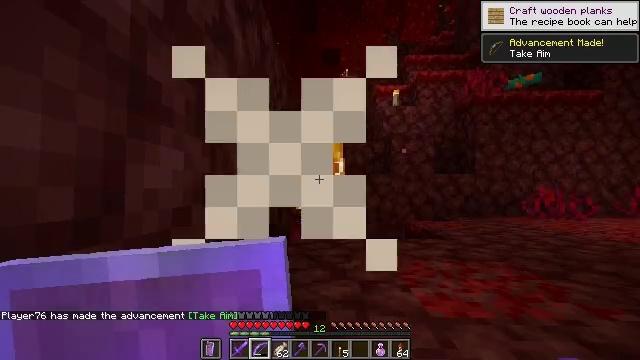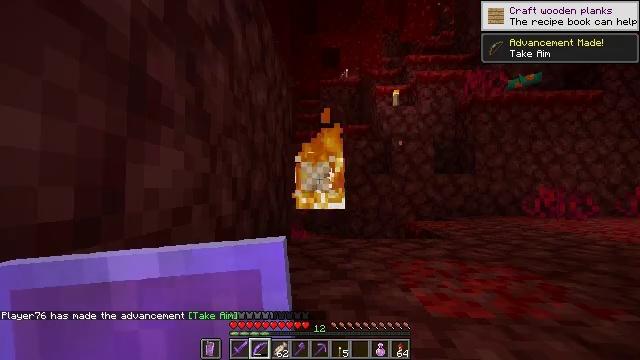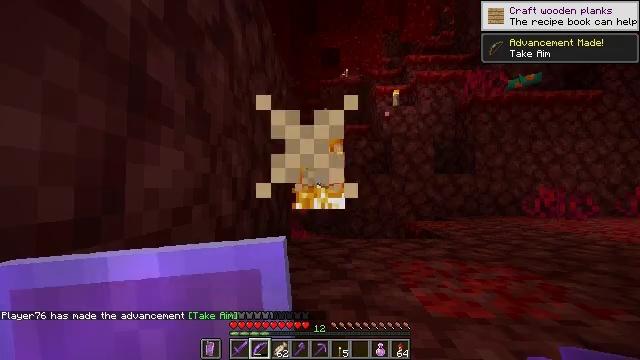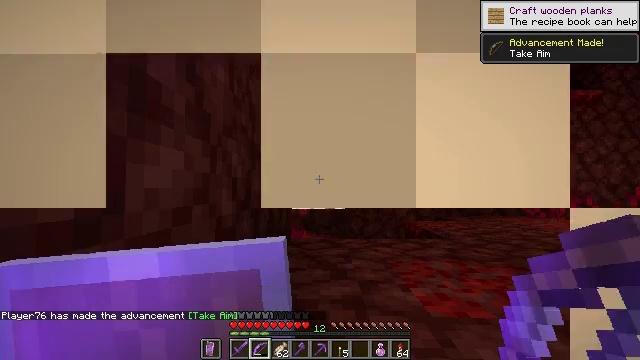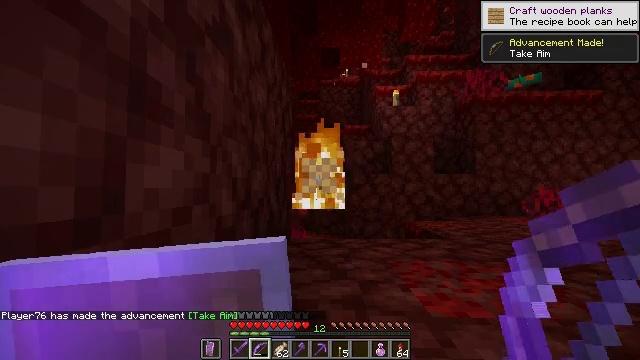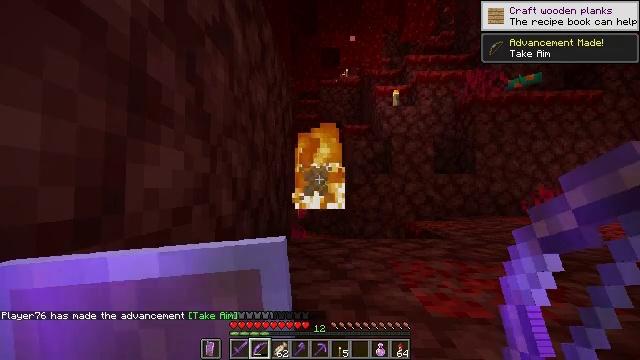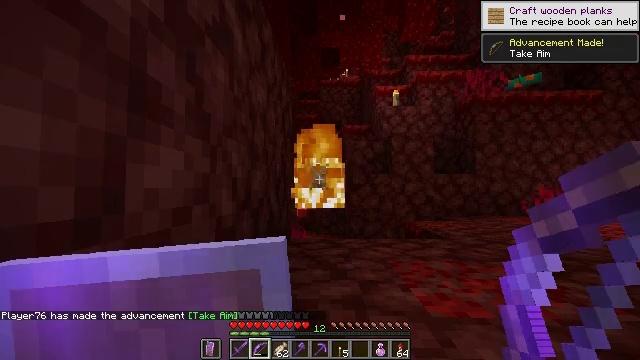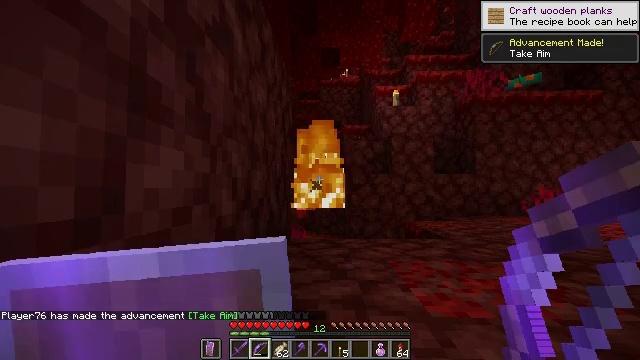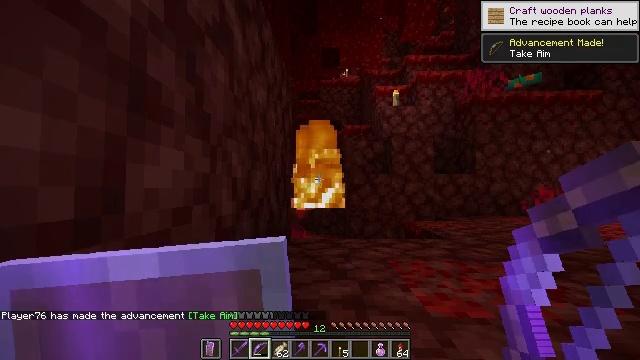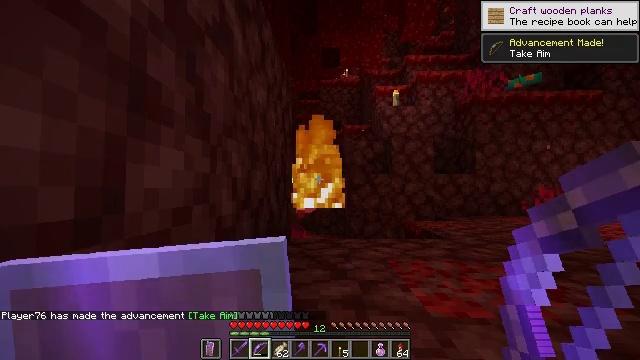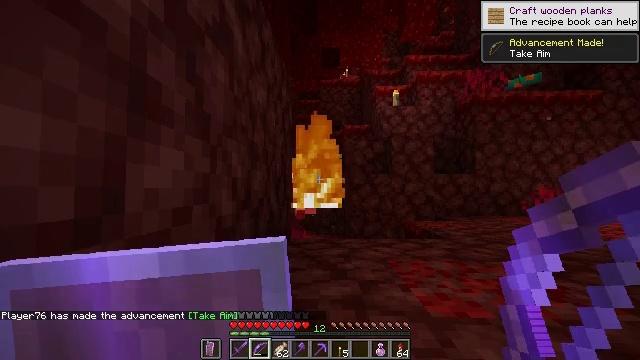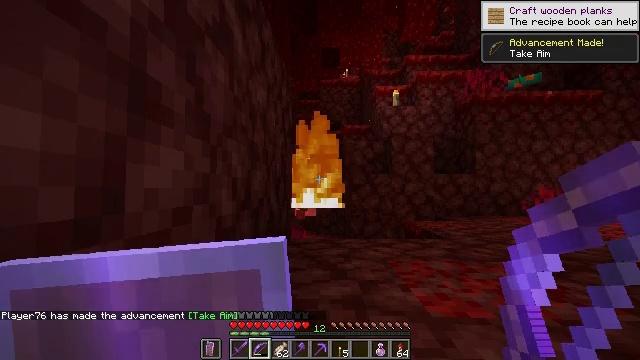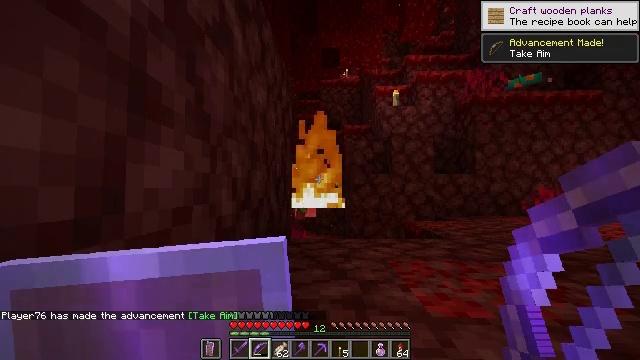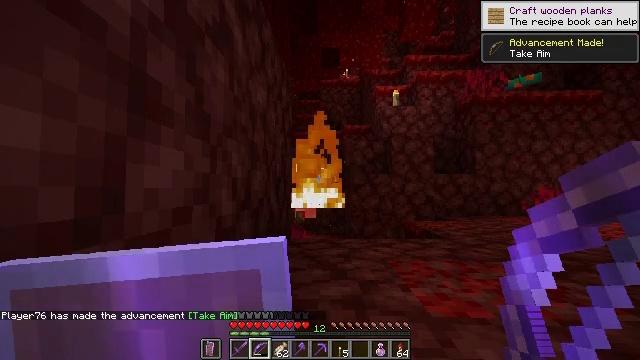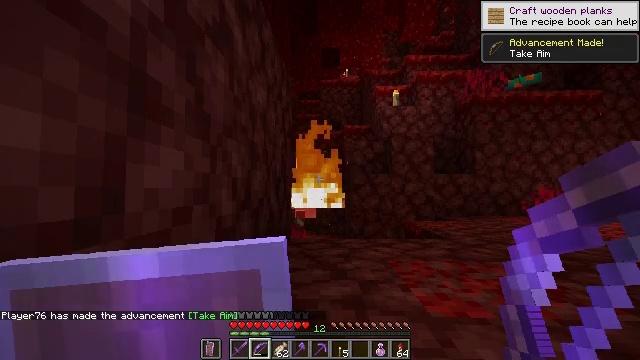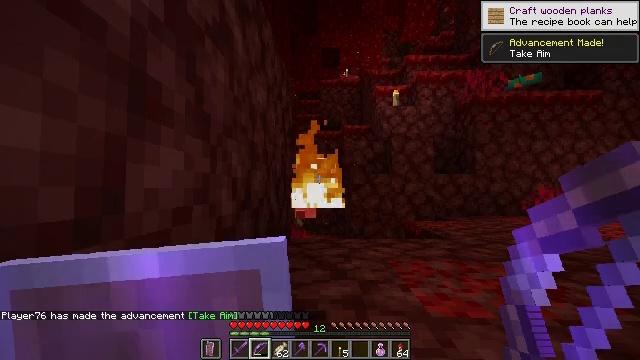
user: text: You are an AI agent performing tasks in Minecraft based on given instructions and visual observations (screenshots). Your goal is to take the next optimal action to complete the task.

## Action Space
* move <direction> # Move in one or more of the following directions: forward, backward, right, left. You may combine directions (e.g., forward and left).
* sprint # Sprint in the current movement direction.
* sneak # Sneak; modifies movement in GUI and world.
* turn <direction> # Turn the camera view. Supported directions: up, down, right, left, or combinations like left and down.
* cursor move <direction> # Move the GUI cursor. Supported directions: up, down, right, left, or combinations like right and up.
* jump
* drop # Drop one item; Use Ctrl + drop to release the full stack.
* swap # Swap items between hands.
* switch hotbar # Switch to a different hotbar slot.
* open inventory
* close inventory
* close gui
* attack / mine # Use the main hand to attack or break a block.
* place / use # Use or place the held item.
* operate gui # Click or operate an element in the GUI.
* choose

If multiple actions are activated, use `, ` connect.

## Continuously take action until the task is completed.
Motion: motion action
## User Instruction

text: Dig up the nether quartz ore.
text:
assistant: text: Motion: no_op
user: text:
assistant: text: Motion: no_op
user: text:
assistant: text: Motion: no_op
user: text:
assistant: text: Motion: no_op
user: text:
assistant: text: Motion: no_op
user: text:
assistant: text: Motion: no_op
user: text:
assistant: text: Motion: no_op
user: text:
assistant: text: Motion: no_op
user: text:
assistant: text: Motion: no_op
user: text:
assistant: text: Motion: no_op
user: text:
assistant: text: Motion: no_op
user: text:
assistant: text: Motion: no_op
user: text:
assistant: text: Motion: no_op
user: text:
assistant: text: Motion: no_op
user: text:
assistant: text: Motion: no_op
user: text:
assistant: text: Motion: no_op
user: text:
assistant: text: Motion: no_op
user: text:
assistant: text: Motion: no_op
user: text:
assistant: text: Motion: no_op
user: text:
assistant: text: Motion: no_op
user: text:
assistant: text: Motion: no_op
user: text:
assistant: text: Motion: no_op
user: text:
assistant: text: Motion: no_op
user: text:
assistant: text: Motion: no_op
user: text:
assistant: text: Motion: no_op
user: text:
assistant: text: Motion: no_op
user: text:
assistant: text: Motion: no_op
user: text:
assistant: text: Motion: no_op
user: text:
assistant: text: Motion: no_op
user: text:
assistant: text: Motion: no_op